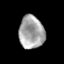
Tissue: skin
Cell type: Epithelial cells
Senescence score: 0.7302
Nuclear area (px): 816
Mean DAPI intensity: 165.186